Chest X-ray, PA view. Patient: 49 years old, sex F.
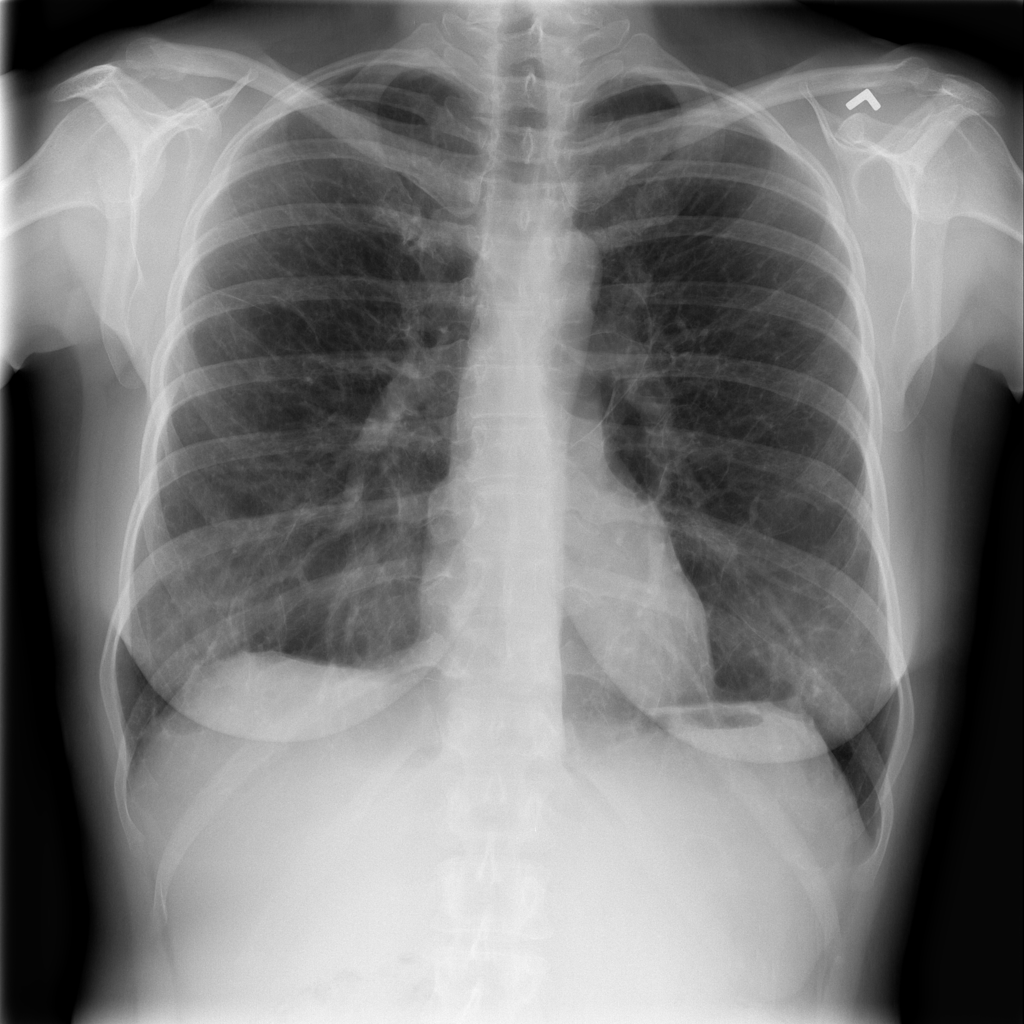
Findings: No Finding